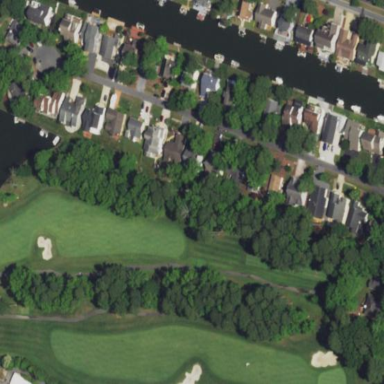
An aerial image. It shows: Golf course surrounded by greenery.